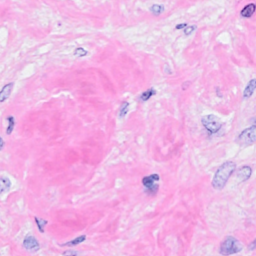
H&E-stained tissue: Breast